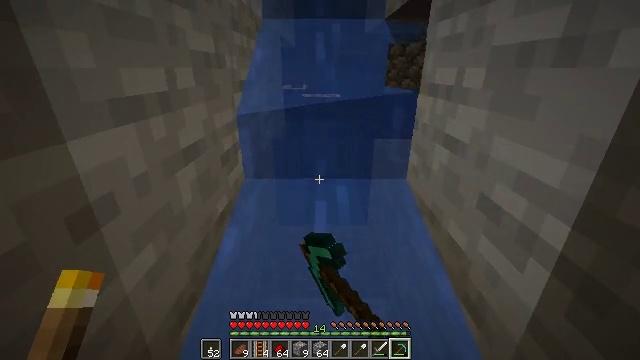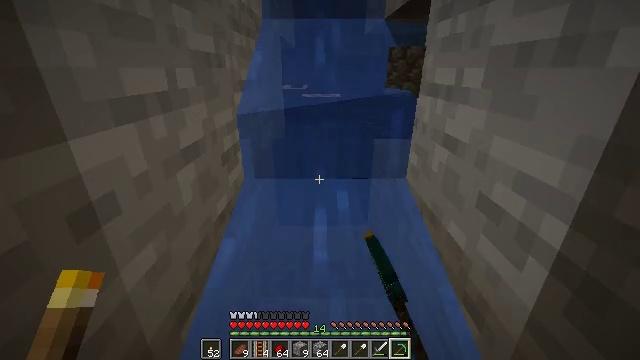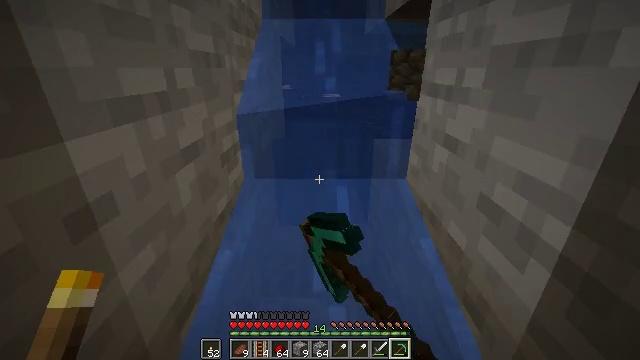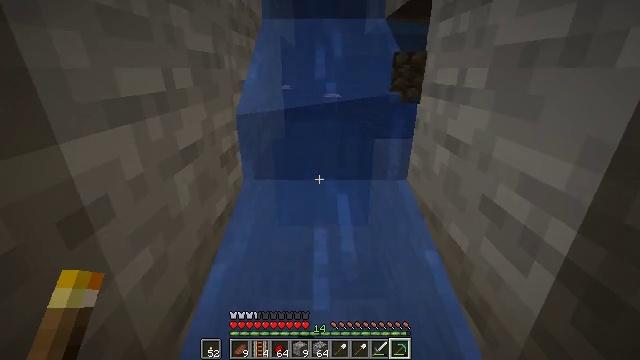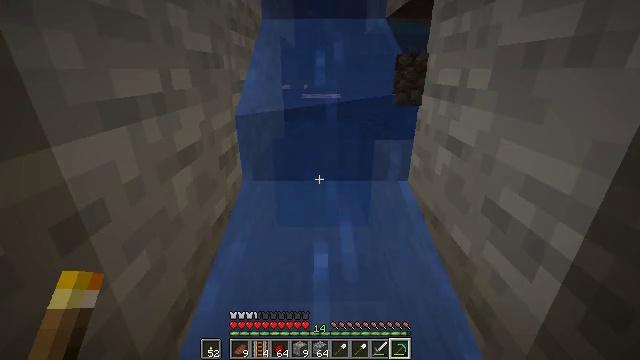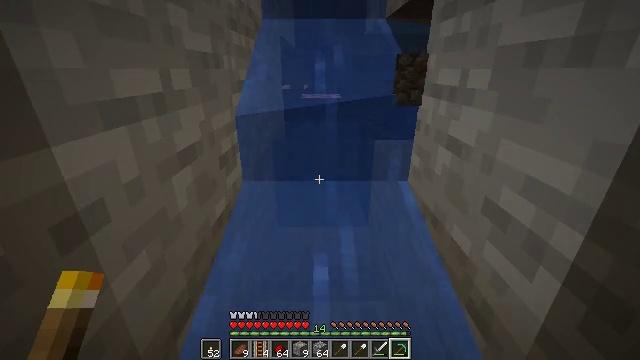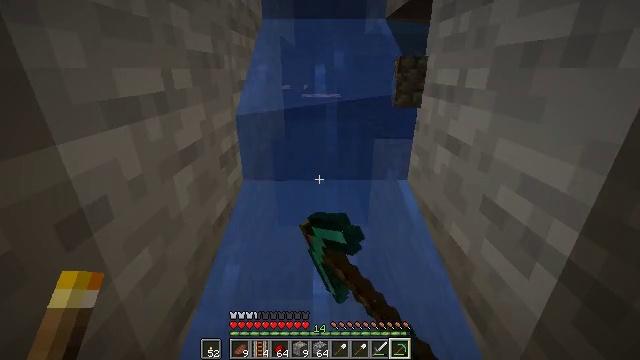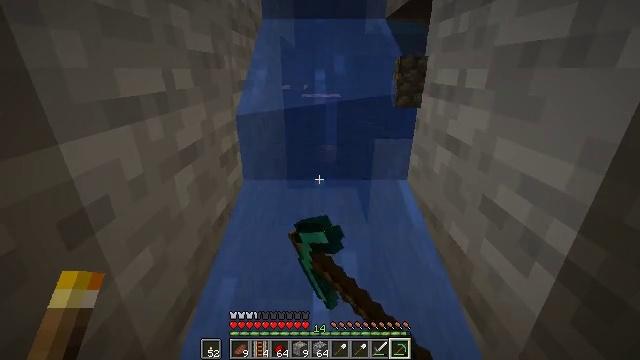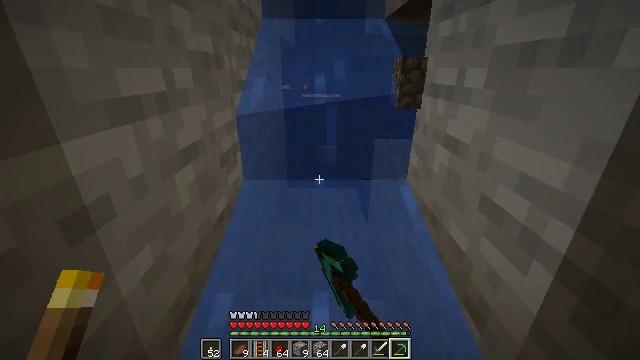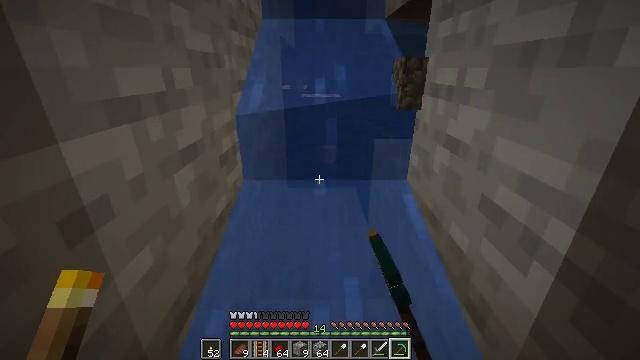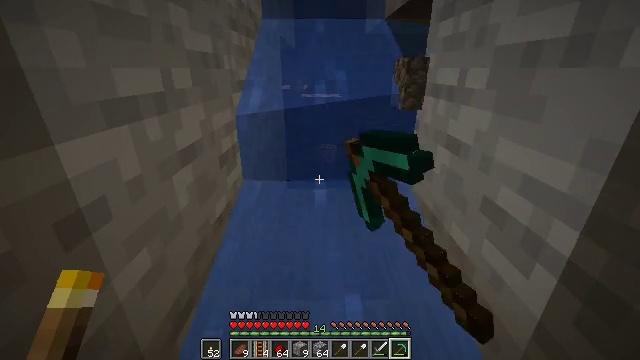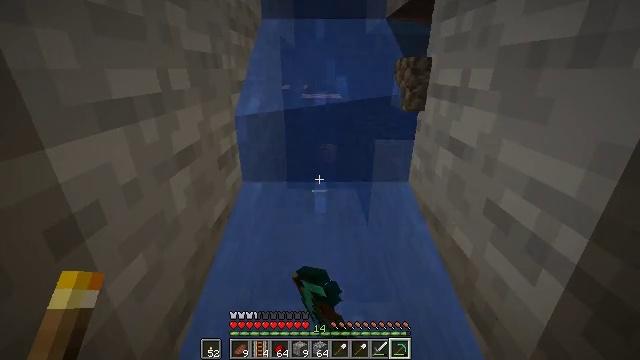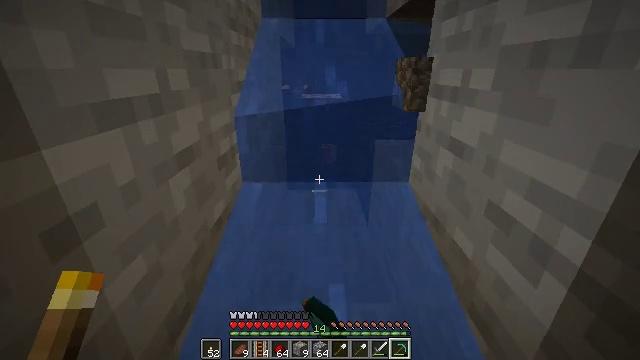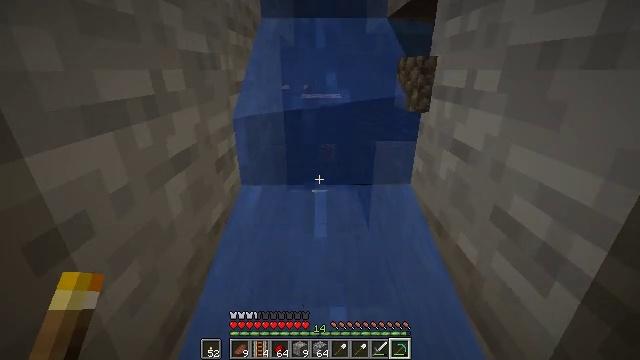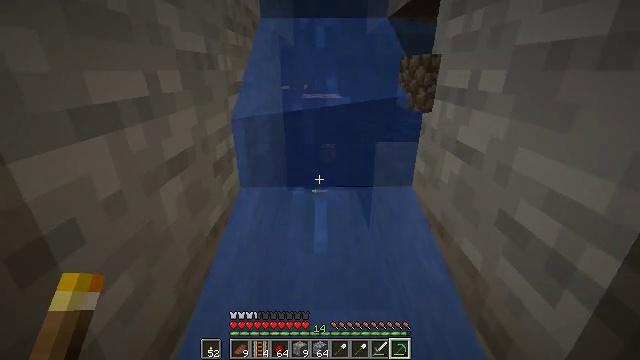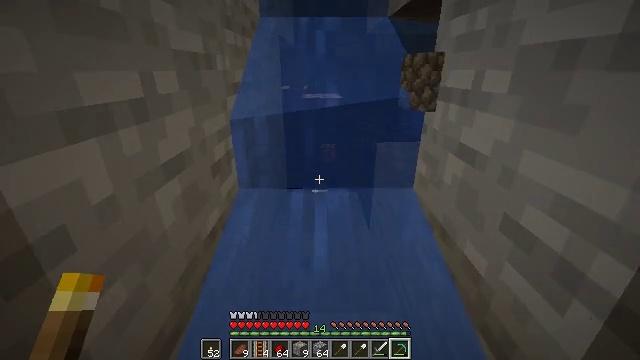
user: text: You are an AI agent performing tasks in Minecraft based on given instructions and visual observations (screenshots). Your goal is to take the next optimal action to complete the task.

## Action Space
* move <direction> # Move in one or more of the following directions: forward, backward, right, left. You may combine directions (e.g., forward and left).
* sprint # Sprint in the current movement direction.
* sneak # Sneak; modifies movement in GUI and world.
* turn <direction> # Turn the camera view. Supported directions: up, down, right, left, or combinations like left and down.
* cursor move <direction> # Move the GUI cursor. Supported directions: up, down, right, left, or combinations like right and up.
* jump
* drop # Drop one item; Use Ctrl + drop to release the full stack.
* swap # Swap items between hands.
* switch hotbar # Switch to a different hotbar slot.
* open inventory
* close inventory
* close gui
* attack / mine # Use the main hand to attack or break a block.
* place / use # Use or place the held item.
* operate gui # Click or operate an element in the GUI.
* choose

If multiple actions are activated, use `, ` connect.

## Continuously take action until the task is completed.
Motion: motion action
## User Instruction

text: Remove a spruce button from the inventory.
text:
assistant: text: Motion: move forward, attack / mine
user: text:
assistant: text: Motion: move forward, attack / mine
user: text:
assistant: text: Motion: move forward, attack / mine
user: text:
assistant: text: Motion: move forward, attack / mine
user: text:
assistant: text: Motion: attack / mine
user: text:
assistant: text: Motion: attack / mine
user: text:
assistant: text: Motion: move forward, attack / mine
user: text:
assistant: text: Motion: move forward, attack / mine
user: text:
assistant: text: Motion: move forward, attack / mine
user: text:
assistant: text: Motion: move forward, attack / mine
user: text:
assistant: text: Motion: move forward
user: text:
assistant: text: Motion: move forward
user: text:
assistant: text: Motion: move forward
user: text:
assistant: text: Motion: move forward
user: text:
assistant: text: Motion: move forward
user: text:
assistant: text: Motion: move forward
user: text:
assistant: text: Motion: move forward
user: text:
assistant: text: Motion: move forward
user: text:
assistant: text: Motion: move forward
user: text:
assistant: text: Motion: move forward
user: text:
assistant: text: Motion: no_op
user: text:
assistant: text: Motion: no_op
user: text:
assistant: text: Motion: no_op
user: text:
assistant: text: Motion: no_op
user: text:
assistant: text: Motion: no_op
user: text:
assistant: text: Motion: no_op
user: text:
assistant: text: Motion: no_op
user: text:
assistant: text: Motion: no_op
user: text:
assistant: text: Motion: move forward
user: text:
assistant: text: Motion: move forward